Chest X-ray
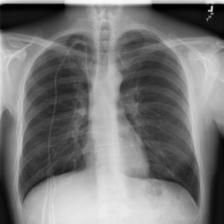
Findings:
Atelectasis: negative
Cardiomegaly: negative
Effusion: negative
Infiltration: negative
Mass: negative
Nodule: negative
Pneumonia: negative
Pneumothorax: negative
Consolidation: negative
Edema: negative
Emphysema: negative
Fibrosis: negative
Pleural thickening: negative
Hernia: negative